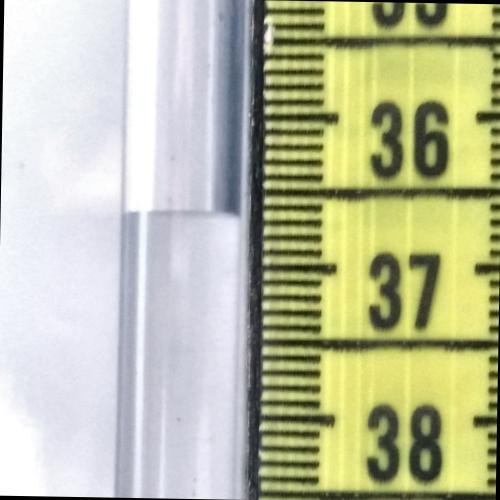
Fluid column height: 36.7 cm